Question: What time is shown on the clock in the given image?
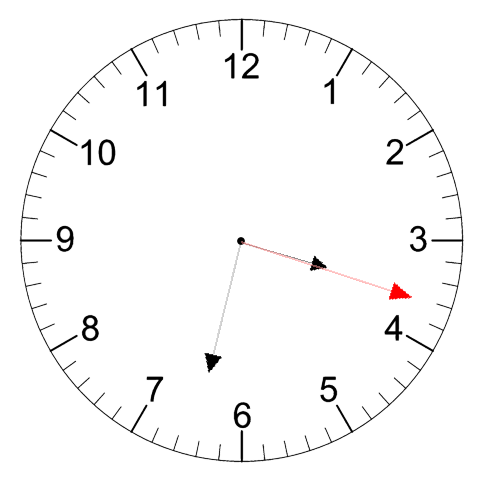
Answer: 03:32:18